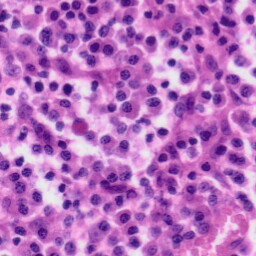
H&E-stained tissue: Tonsil